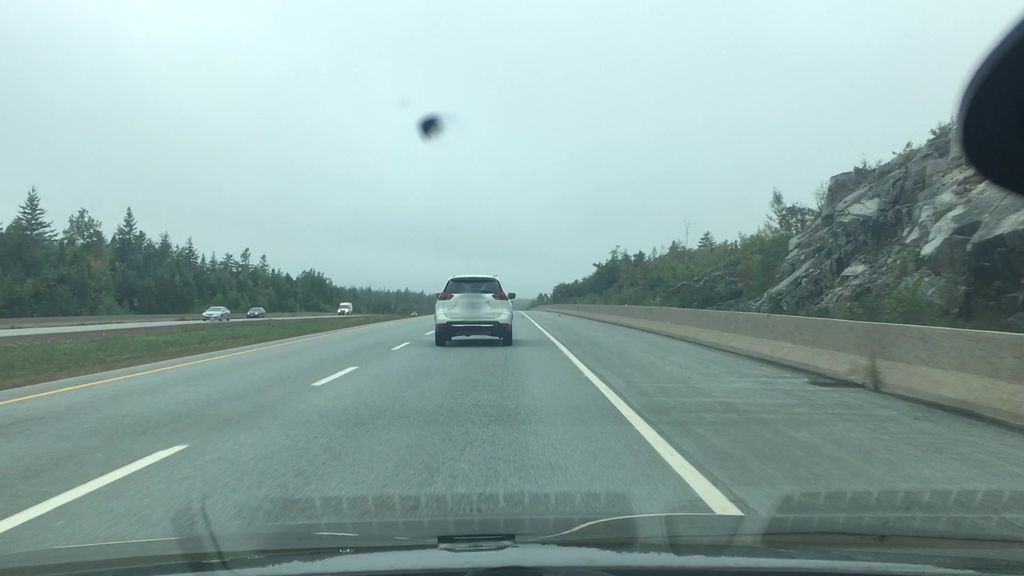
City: halifax